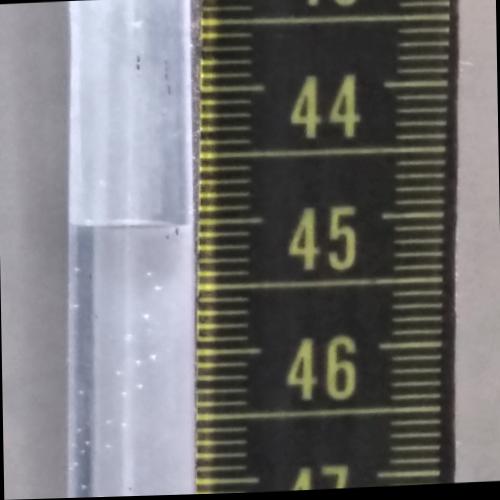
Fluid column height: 45.0 cm